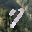
Label: 7